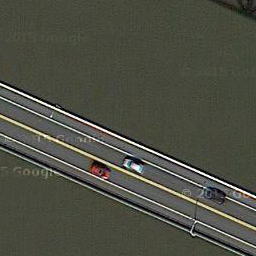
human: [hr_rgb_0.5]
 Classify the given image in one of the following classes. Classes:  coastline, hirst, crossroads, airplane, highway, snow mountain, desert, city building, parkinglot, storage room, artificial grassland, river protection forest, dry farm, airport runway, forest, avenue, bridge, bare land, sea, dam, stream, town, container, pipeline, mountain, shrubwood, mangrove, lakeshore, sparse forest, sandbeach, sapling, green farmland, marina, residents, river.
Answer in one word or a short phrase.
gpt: bridge